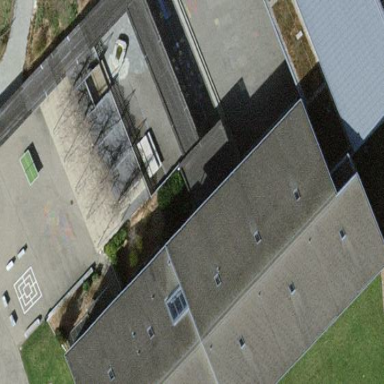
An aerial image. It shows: School building.